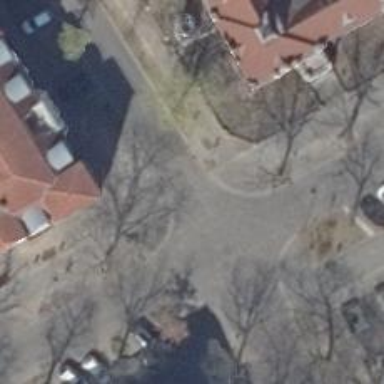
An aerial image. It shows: Residential road with sidewalks on both sides.